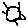
Label: sun